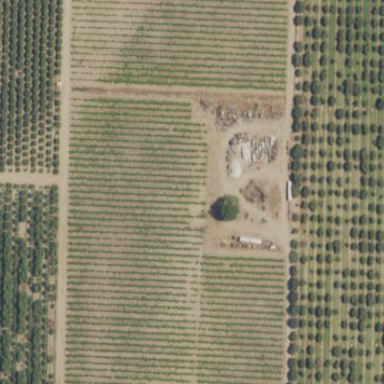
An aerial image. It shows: Beautiful vineyard in the countryside.